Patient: sex M, age 42
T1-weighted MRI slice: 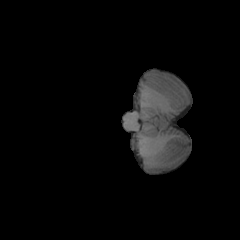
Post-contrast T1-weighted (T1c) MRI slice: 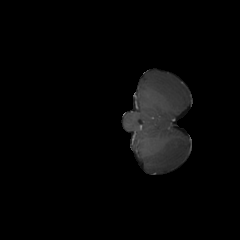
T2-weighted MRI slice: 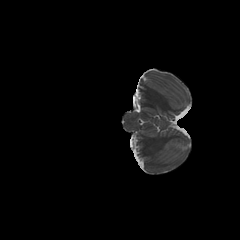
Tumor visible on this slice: no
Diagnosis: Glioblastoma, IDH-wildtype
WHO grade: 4